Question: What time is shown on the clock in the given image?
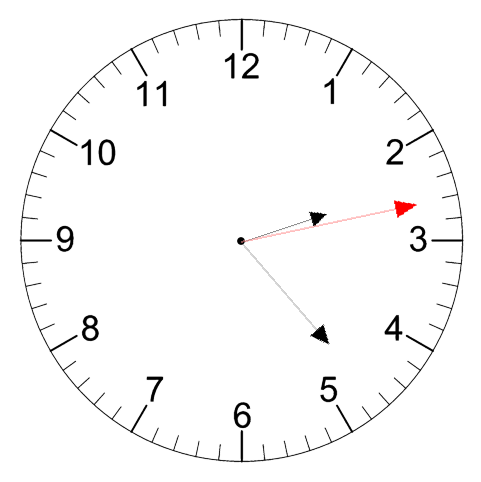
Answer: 02:23:13